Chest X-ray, AP view. Patient: 52 years old, sex F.
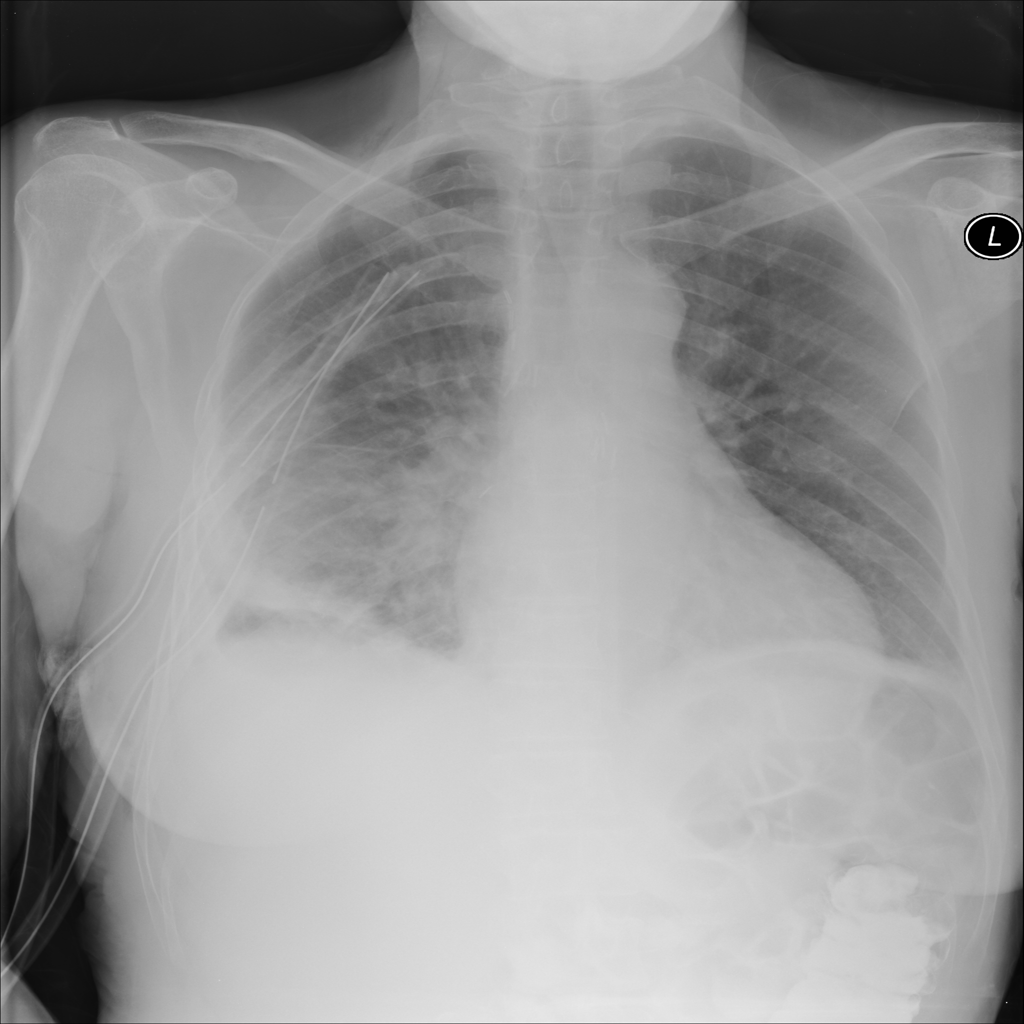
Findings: Atelectasis, Effusion, Pneumothorax